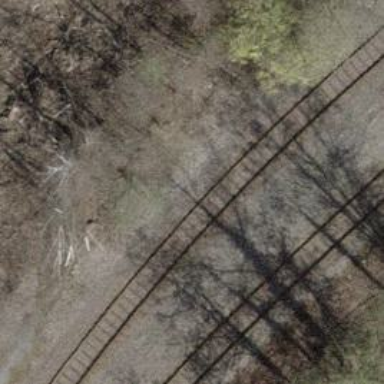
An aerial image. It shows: Single-track spur railway line.